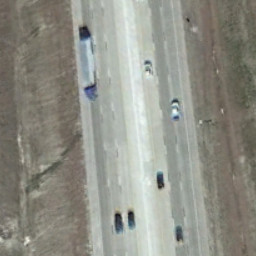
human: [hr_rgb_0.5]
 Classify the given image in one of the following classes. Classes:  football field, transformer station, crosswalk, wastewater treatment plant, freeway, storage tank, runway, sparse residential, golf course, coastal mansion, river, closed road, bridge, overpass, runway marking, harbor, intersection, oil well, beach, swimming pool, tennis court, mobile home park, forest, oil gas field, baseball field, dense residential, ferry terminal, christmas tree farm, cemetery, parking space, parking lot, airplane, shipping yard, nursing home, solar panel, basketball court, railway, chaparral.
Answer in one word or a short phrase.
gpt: freeway